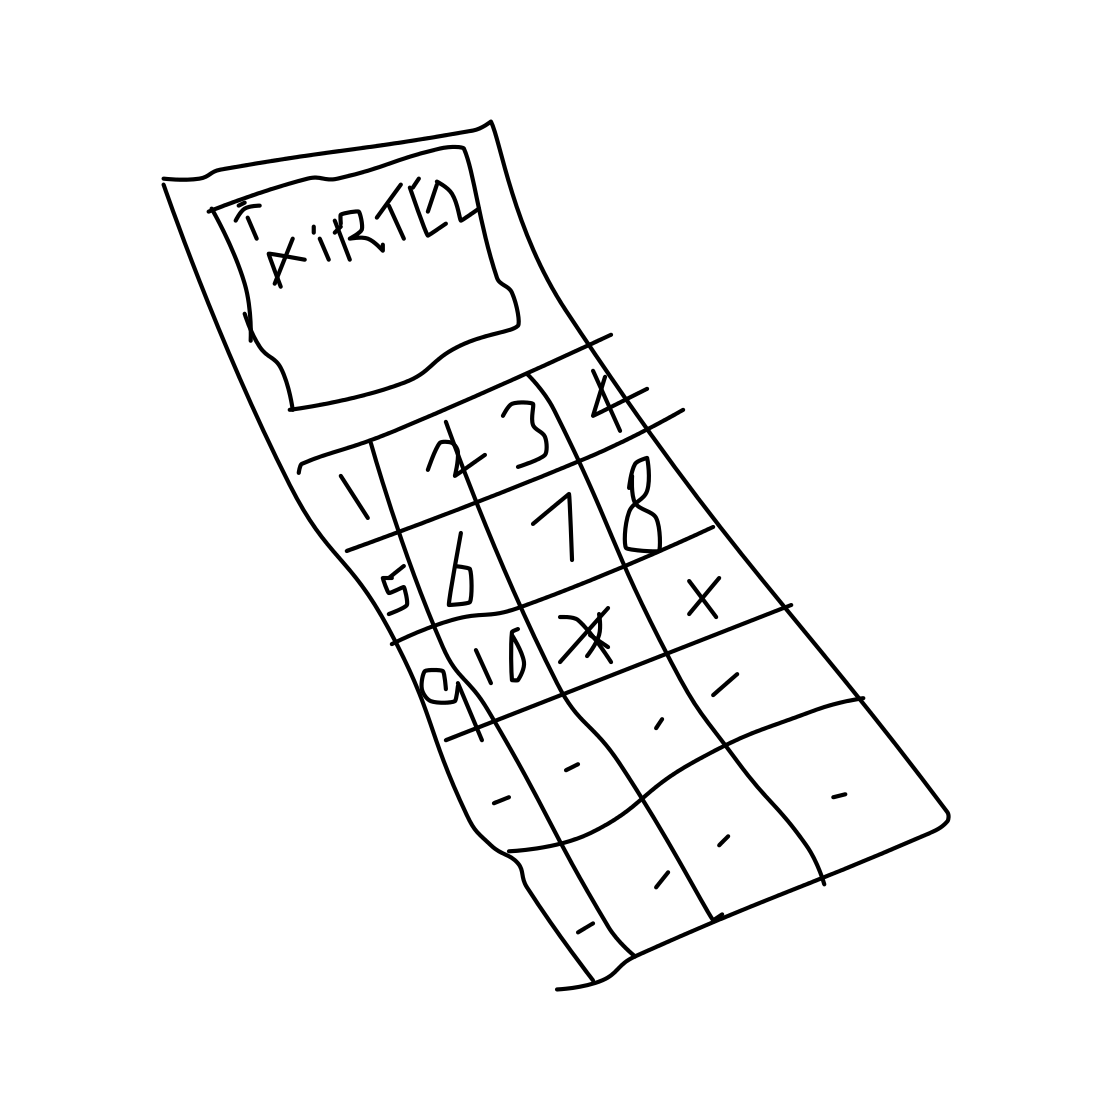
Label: cell phone